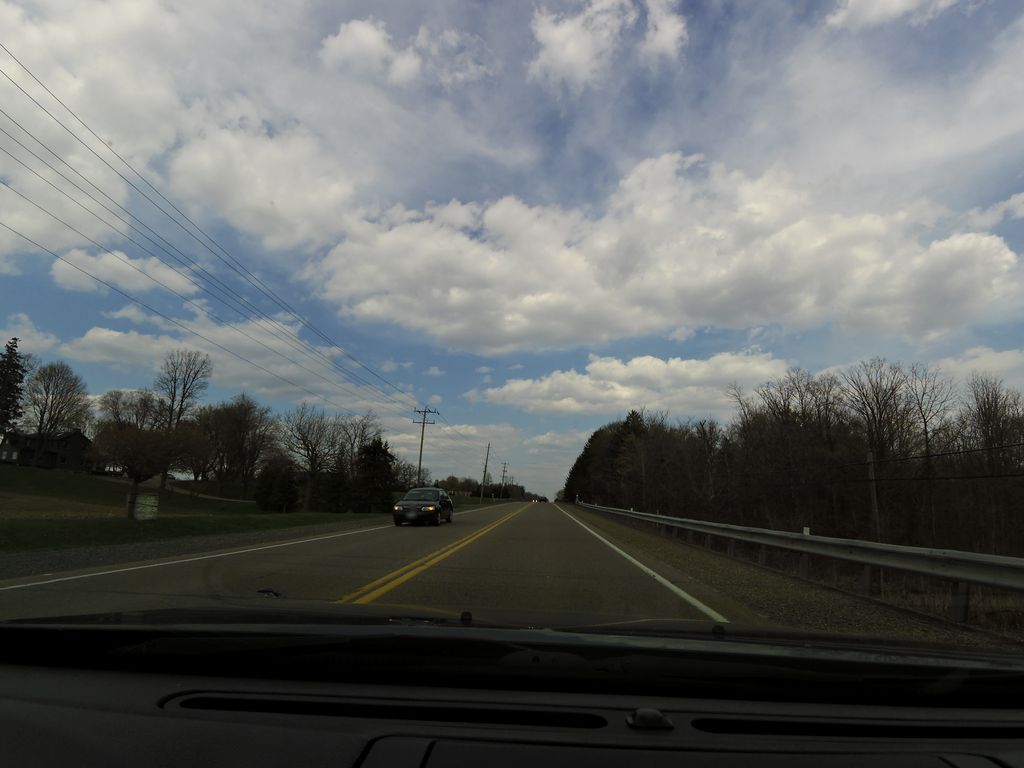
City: hamilton